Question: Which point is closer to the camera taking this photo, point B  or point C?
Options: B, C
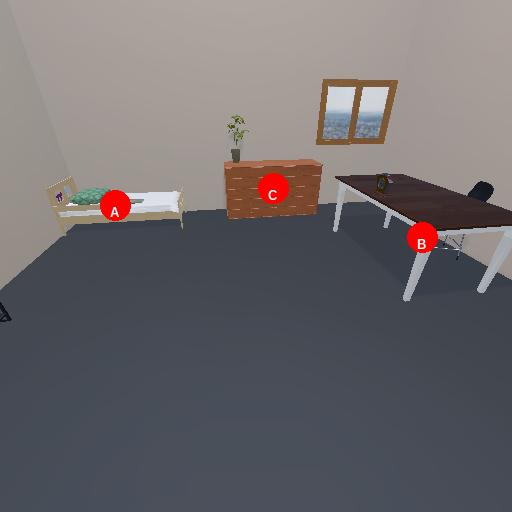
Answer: B